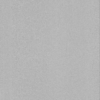
Label: dusty